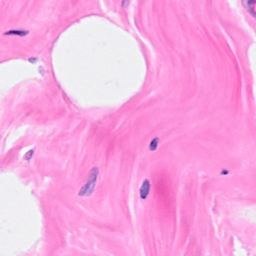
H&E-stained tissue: Breast